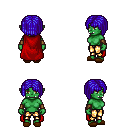
a pixel art fantasy rpg character, female body template, orc, green skin, red cape, gold greaves, blue pageboy hairstyle, leather bracers, brown slippers, four views (front, back, left, right), 2x2 character sprite sheet, small pixel art, hard edges, no anti-aliasing